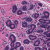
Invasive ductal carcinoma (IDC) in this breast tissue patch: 0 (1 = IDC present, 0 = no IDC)